Question: I have developed a udp application in which a single server is able to handle 'x' number of clients.
Inside my server, there is a primary thread keeps on receiving requests/data continuously from the clients and keeps saving the information of each client in a list.
As soon as a request comes from a new client(i.e. from a client that whose information is not saved in the list), a new thread is launched and a separate socket is created for serving that specific client.
In other words, for each client, there is a separate socket and a separate dedicated thread.
Now, the problem that I foresee is that since there is only one socket i.e. single line for communication, there are chances that if both Server and Client send data at the same time, there are chances of data collisions.
How shall I cater such a situation?
Waiting for response :(

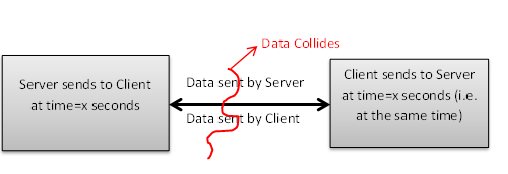
Answer: When you send a message over IP using TCP or IP the endpoints keep track of what's called a 5-tuple: source IP, destination IP, source port, destination port, and protocol (udp in this case).
If you're sending messages between and then messages from will have a source IP of and a destination of from will be the opposite. In this way It's possible to distinguish which direction the packet comes from and have packets cross in the network. That word, packet, is important.
A UDP messages isn't like a classic POTS phone conversation, where the two parties effectively have a wire between them, all for their use. UDP messages are more like letters in snail mail where each letter is called a packet.They can cross paths on the network and that's fine.
The 5-tuple is used at or by the network stack to figure out which user-space socket should receive the data, there's no confusion which destination certain data should go to. If you did have to wait your connection speed would be quite low and a complete round trip can take at least 10s of ms and a packet is nearly always less than 2k.